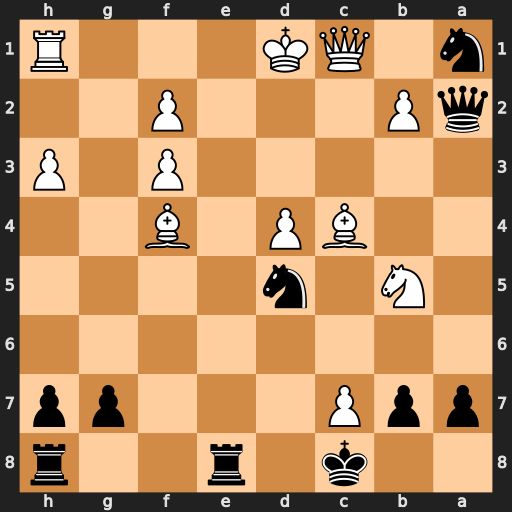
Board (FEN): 2k1r2r/ppP3pp/8/1N1n4/2BP1B2/5P1P/qP3P2/n1QK3R
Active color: b
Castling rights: -
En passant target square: -
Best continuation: Qa4+ b3 Nxb3